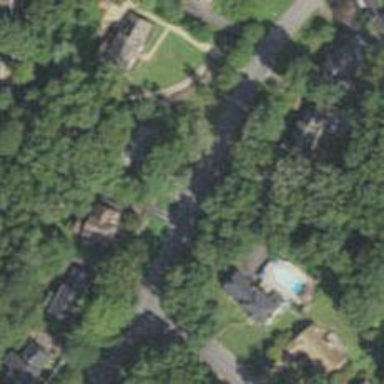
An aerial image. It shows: Driveway.